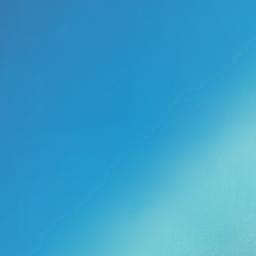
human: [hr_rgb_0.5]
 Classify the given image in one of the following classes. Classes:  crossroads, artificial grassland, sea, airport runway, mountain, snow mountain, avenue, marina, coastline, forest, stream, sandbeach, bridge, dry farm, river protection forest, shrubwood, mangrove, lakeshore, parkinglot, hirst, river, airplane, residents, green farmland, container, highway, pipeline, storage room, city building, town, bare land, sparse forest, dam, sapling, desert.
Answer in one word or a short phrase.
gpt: sea